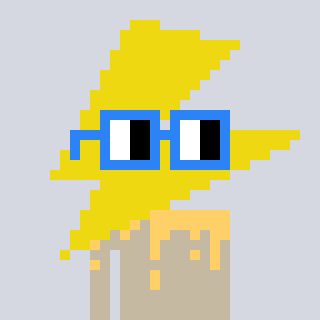
a pixel art character with square blue glasses, a lightning bolt-shaped head and a bege-colored body on a cool background